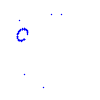
Particle: kaon